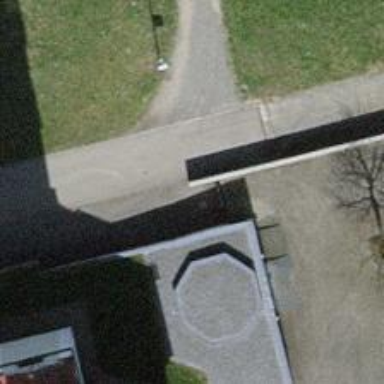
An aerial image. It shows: Path.